Question: In the past we've used a SSO solution for authentication. A servlet filter is checking for login etc.
For cost reduction we want to replace it with a simple authentication against our database.
The plan here is to use the old login/password change jsp's (which were located on the sso server) and call it directly in our application in that way (if the filter is detecting a not logged in user):
'''
req.getRequestDispatcher("/auth/login.jsp").include(req, response);
'''
The page gets displayed, but only the text. Images and Stylesheet are not beeing displayed. (Can not be found).
'''
<img src="/auth/platform.jpg" alt="platform" class="left" />
'''
I've tried several other ways like, but all of these versions, didn't work. I know, a relativ path isn't working!
'''
<img src="auth/platform.jpg" />
<img src=".auth/platform.jpg" />
<img src="<%=request.getContextPath()%>/auth/platform.jpg" />
'''
I've output the following, everything is empty.
'''
ServletPath: <%request.getServletPath(); %> <br />
ServletContext: <%request.getServletContext();%> <br />
ContextPath: <%request.getContextPath(); %> <br />
LocalAddr: <%request.getLocalAddr(); %> <br />
PathInfo: <%request.getPathInfo(); %> <br />
RemoteAddr: <%request.getRemoteAddr(); %> <br />
RemoteHost: <%request.getRemoteHost(); %> <br />
'''
In the original projects (projects where login page was located) the jsp only look like:
'''
<img src="images/platform.jpg" />
'''
And it works, also with relative referenced ...
The stylesheet could also not be found by referencing it in this way (or any other ways like above):
'''
<link href="/auth/style.css" rel="stylesheet" type="text/css" />
'''
But if I am using this way, it works!
'''
<style>
<%@ include file="/auth/style.css"%>
</style>
'''
This is my structure:

Do I need anything else in my web.xml e.g.?
I know, in nowadays JSF will be used, but this is an old project and should amended as few as possible.
This is the http error message:
'''
ERROR] 500 - GET /auth/platform.jpg (127.0.0.1) 2720 bytes
Request headers
Host: localhost:8888
User-Agent: Mozilla/5.0 (Windows NT 6.1; WOW64; rv:26.0) Gecko/20100101 Firefox/26.0
Accept: image/png,image/*;q=0.8,*/*;q=0.5
Accept-Language: en-gb,en;q=0.5
Accept-Encoding: gzip, deflate
Referer: http://localhost:8888/Application.html?gwt.codesvr=127.0.0.1:9997&groupId=xxx
Cookie: JSESSIONID=b56c92nn81g51d28ys2l65dg2
Connection: keep-alive
Response headers
Accept-Ranges: bytes
Content-Type: text/html
Content-Length: 2720
Last-Modified: Thu, 30 Apr 2015 11:43:38 GMT
'''
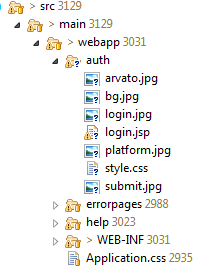
Answer: After searching for hours, I've found the cause for "not displaying images and loading stylesheets".
With the following HTML code, I've get a HTTP 200 (straight forward ...)
'''
<img src="images/xxx.jpg" />
'''
The cause, that the images aren't displayed is an authentication (servlet) filter, which is checking for an existing session (user logged in etc.). As this is a login page, there is no valid session and ALL other requests (loading stylesheets and images) get blocked.
My Filter look like:
'''
Guice.createInjector(..., new ServletModule() {
@Override
protected void configureServlets() {
filter("/*").through(MyFilter.class);
}
}
'''
The simplest way of allowing images (jpgs) is to add the following to my doFilter():
'''
if (httpServletRequest.getRequestURI().endsWith(".jpg")) {
chain.doFilter(request, response);
}
'''
The problem was to find out, that is was the filter that causes the issue ...
Thanks guys.